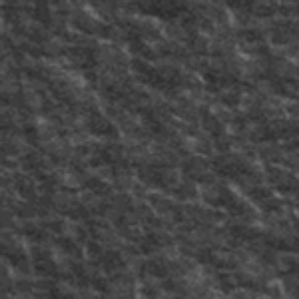
Label: frost